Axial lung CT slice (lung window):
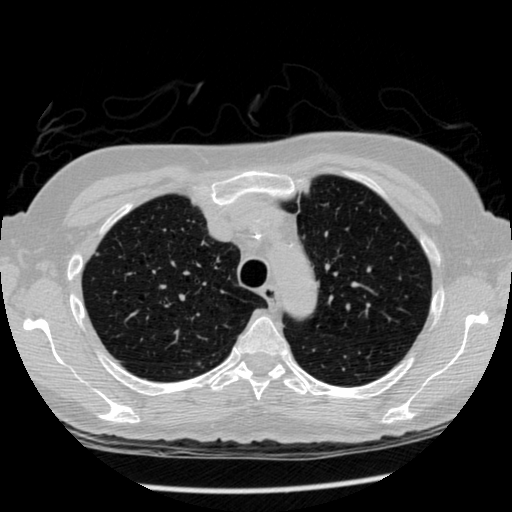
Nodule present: no